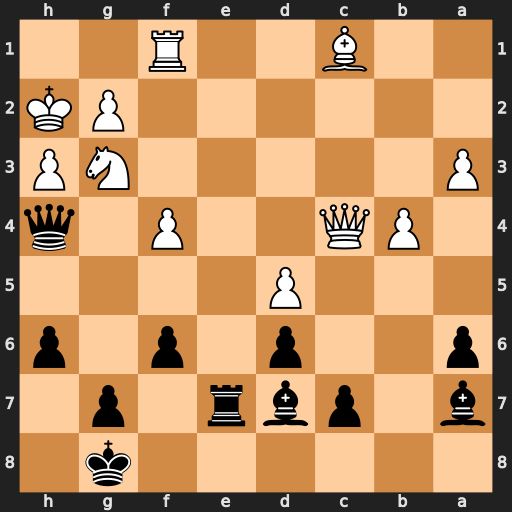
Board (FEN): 6k1/b1pbr1p1/p2p1p1p/3P4/1PQ2P1q/P5NP/6PK/2B2R2
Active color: b
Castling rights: -
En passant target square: -
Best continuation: Bb5 Qc2 Bxf1